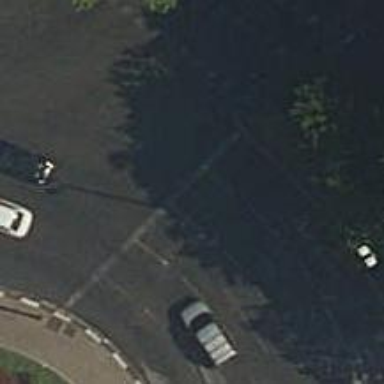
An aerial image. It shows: Road with traffic signals.